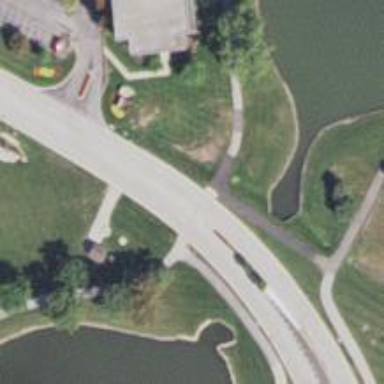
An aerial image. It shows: Unmarked crossing on cycleway.